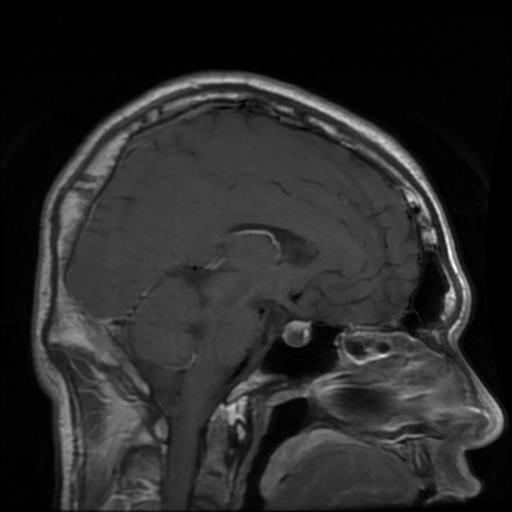
Label: pituitary